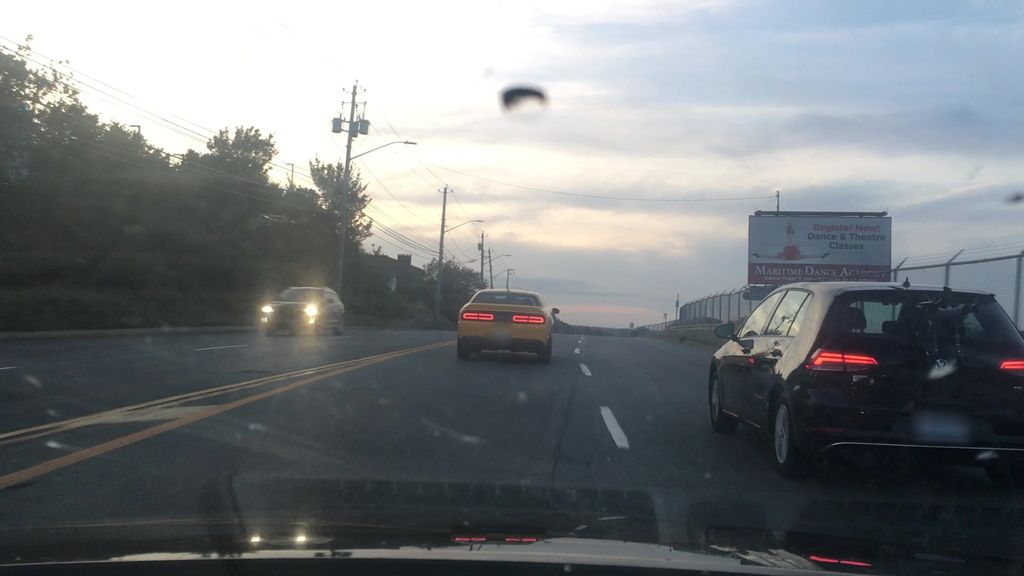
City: halifax